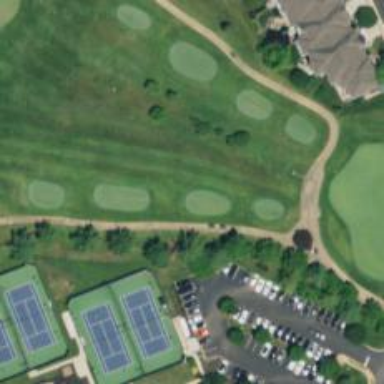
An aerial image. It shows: Golf tee.